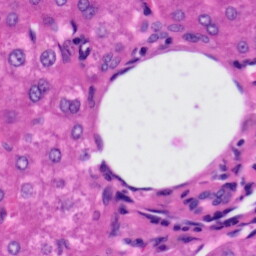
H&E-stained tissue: Liver